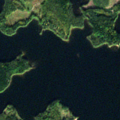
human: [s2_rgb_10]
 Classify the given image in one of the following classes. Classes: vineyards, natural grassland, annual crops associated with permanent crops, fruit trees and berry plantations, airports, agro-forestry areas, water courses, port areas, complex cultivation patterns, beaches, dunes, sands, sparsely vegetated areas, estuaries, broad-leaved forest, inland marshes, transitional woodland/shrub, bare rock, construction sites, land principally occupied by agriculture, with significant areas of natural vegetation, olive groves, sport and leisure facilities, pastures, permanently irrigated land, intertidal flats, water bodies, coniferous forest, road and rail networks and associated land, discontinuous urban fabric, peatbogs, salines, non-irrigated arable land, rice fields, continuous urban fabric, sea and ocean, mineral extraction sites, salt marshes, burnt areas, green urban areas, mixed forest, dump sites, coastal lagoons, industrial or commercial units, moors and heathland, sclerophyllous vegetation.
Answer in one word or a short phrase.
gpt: coniferous forest, mixed forest, water bodies